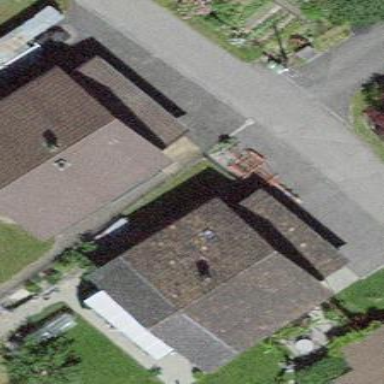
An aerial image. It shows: Residential building.